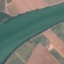
Land use / land cover class: River